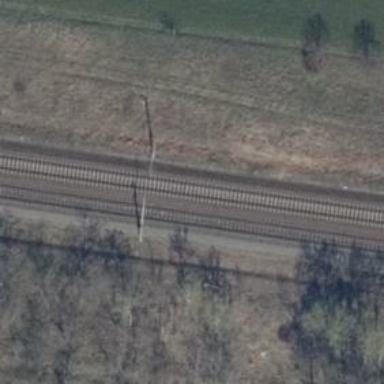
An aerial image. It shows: Milestone along the railway track with catenary mast.